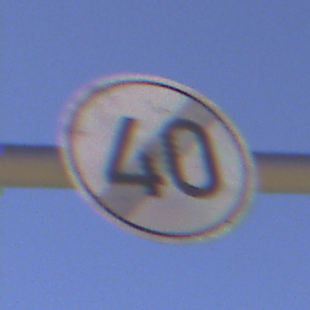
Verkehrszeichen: EndeGeschwindigkeit40
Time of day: MorningAfternoon
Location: Outdoor (Nature)
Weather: Clear
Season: NotSpecified
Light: Natural